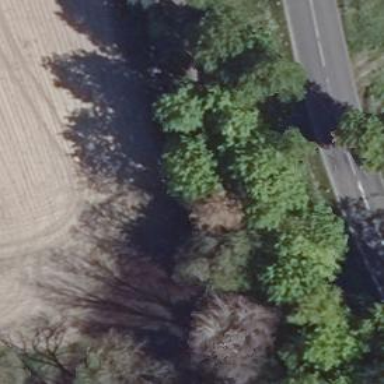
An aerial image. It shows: Asphalt path parallel to abandoned railway.